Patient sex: F
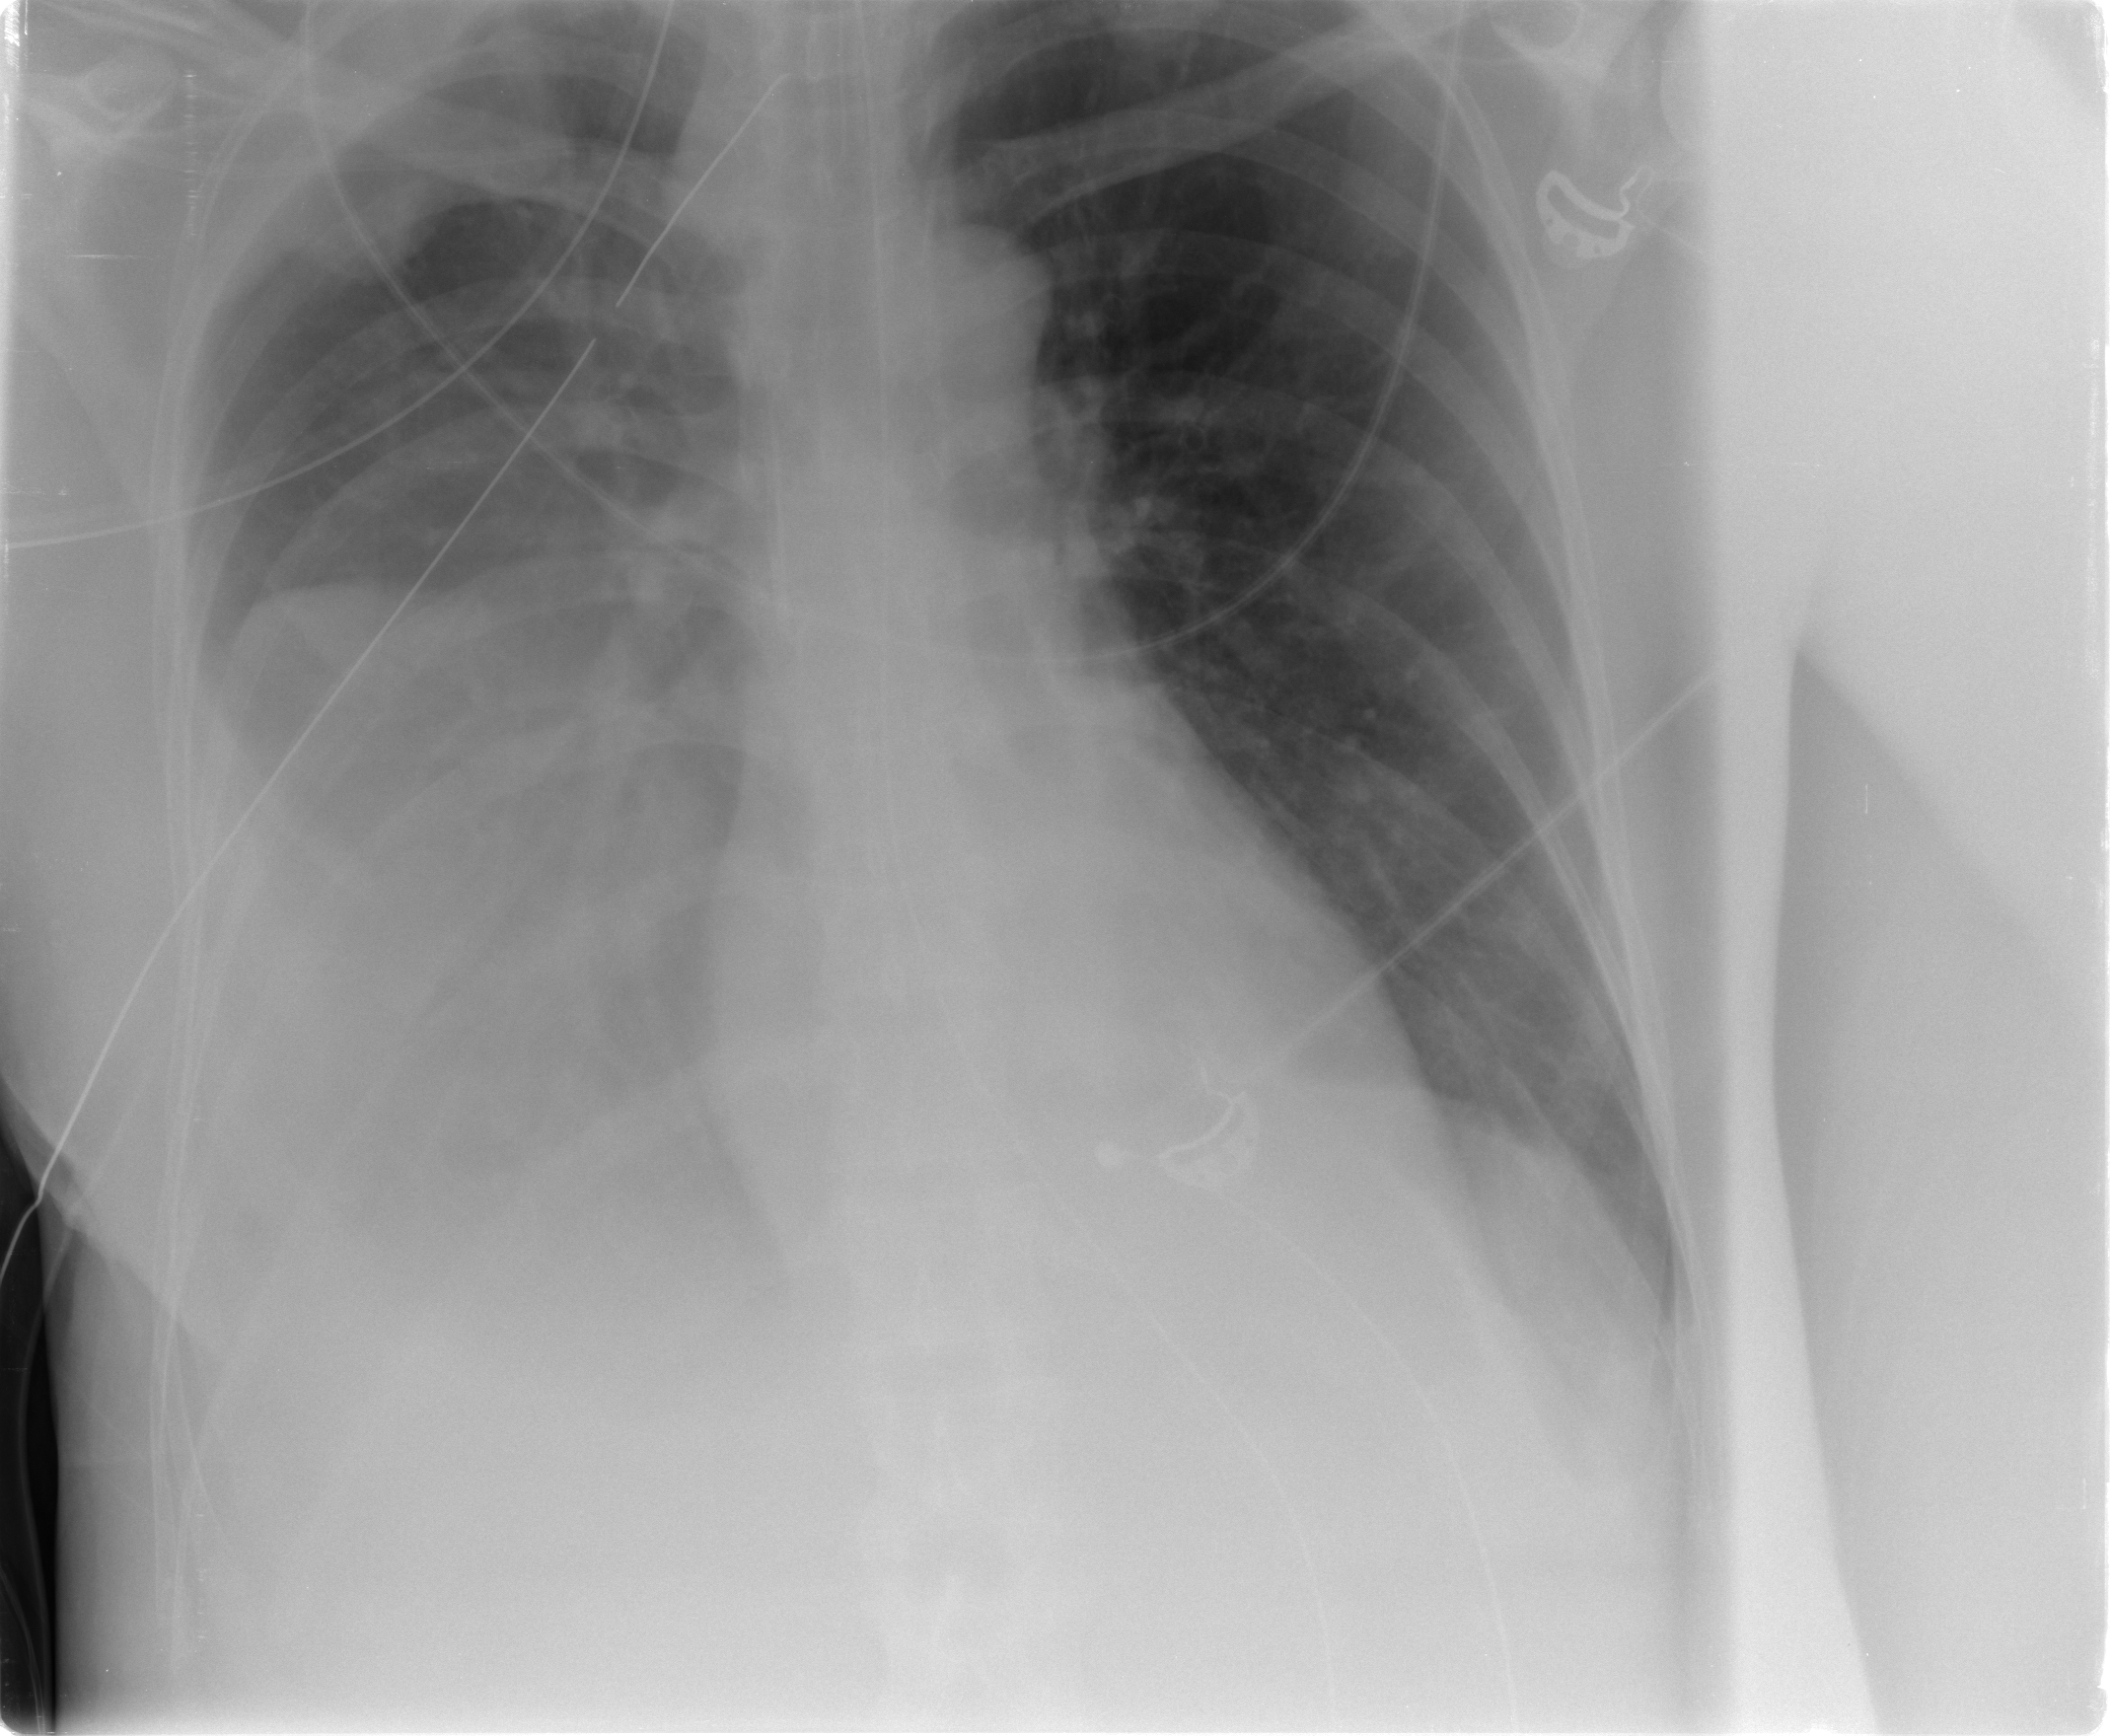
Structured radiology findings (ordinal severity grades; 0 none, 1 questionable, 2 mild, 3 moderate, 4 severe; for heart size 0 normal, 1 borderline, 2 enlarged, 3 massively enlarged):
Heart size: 0
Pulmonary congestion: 0
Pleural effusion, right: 3
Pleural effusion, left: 0
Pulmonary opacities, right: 3
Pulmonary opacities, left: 0
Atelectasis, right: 3
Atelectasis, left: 0